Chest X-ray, PA view. Patient: 57 years old, sex M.
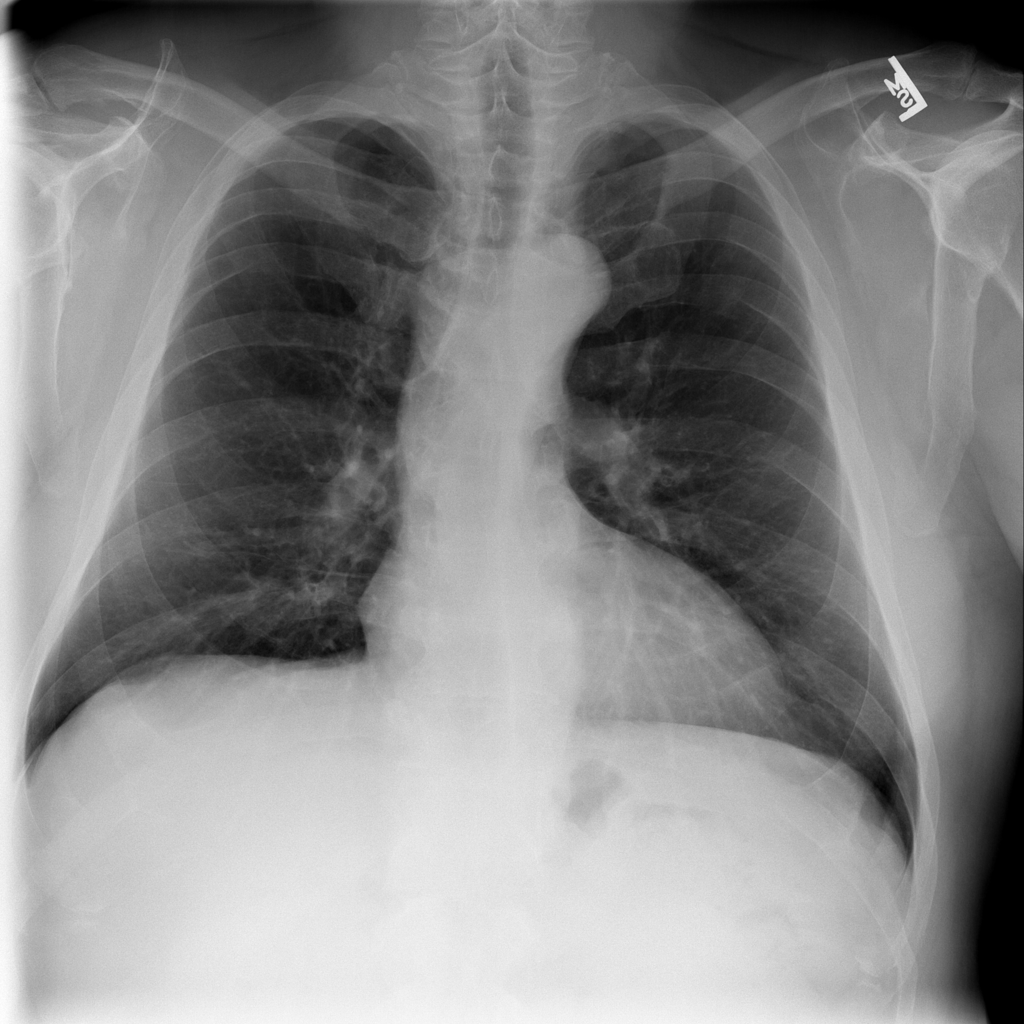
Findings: No Finding